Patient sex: F
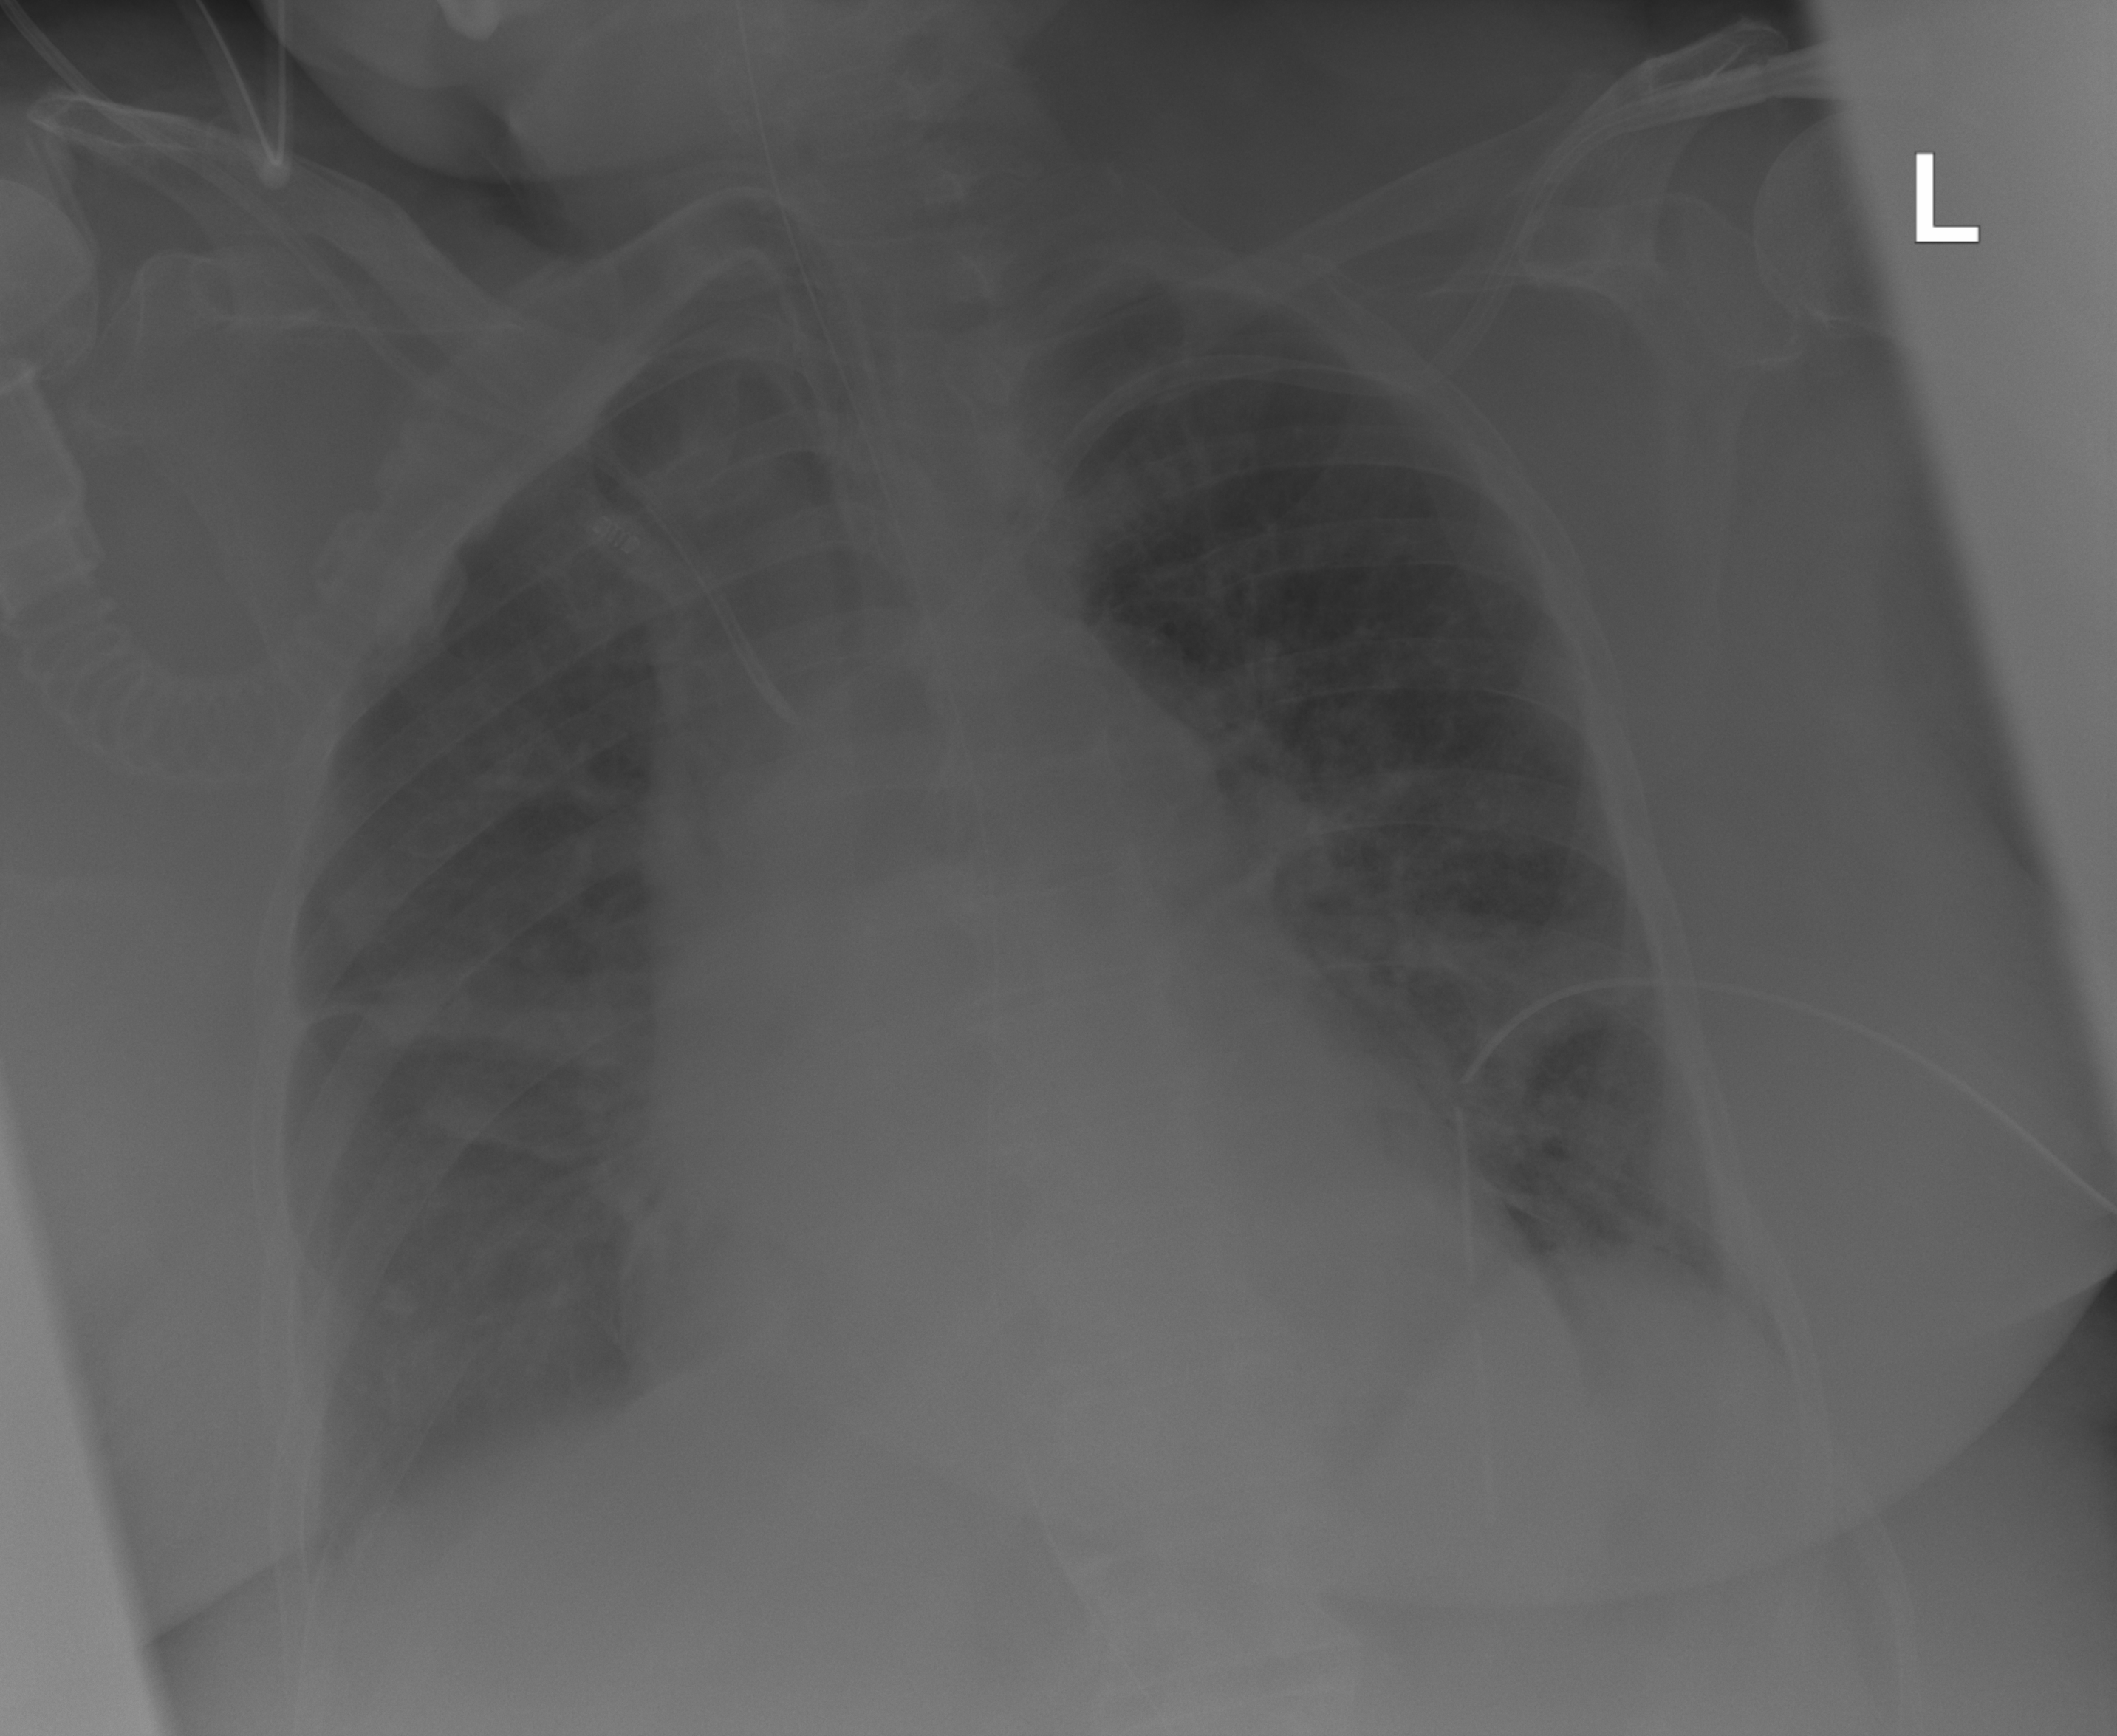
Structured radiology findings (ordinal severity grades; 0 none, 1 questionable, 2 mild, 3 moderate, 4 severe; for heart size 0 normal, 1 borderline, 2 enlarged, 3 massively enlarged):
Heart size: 2
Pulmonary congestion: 2
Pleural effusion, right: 2
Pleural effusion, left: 0
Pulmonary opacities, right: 2
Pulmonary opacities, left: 2
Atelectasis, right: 2
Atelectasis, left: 2